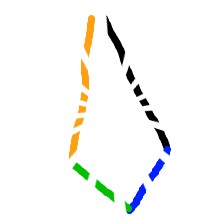
Shape: kite